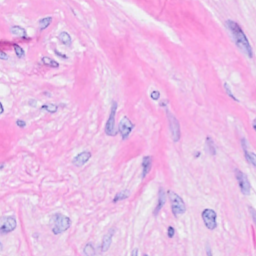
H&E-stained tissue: Breast